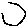
Label: hexagon